Question: What's the best method to draw a filled (!) semi circle in a UIView? I played around with the CGContextAddArc function but it does not seem to provide the filling. Here's what I like to draw - two filled semi circles.

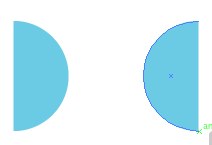
Answer: '''
CGContextBeginPath(gc);
CGContextAddArc(gc, 100, 100, 50, -M_PI_2, M_PI_2, 1);
CGContextClosePath(gc); // could be omitted
CGContextSetFillColorWithColor(gc, [UIColor cyanColor].CGColor);
CGContextFillPath(gc);
'''